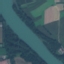
Label: River